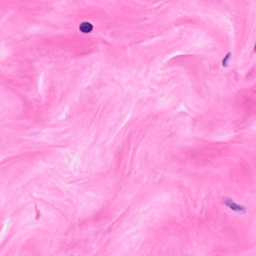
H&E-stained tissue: Breast